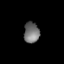
Tissue: lung
Cell type: Others
Senescence score: 0.2383
Nuclear area (px): 314
Mean DAPI intensity: 113.768